A time-domain waveform of one vibration snapshot from a rolling-element bearing is shown. Diagnose the bearing from this image, choosing from: normal, inner_race, outer_race, ball.
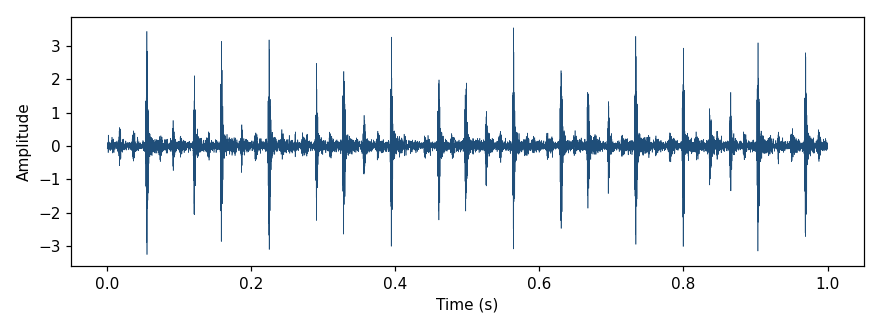
Answer: outer_race